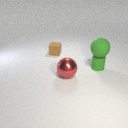
large red metal sphere to the right of small brown rubber cube